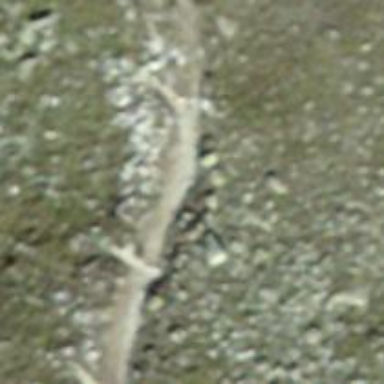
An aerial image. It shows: Path.